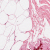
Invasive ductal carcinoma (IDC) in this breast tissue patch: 0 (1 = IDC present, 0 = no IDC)